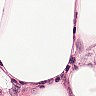
Metastatic tissue present: no